Question: I am currently trying to figure out what the best practice would be to auto-show or auto-hide a part of an interface. Here is a screenshot of the application in both states:

Currently there's a single button that allows for toggling, but under request they wish it to be set to automatic. The underlaying map is also in developement so that it will be fully interactive aswell so it might not be as easy to implement as I'd hope it to be.
I would like to know if there is a simple method to achieve this.
If not, what are more advanced alternatives?
Is this a good idea to implement ontop of an interactive map?
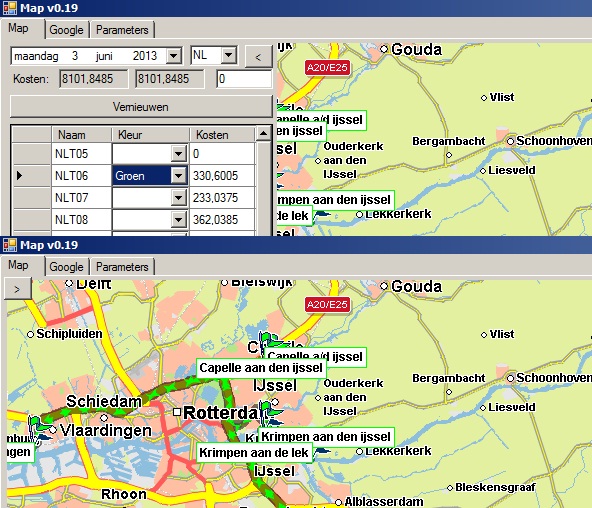
Answer: You could do something like this:
'''
namespace autohide
{
public partial class Form1 : Form
{
public int pin = 0;
public Form1()
{
InitializeComponent();
panel1.Visible = false;
}
void ChangeIconPin()
{
switch (pin)
{
case 0:
//Changes the pin-icon to display a unpinned frame.
this.button_Pin.BackgroundImage = autohidefixv2.Properties.Resources._55_roto;
break;
case 1:
//Changes the pin-icon to display a pinned frame.
this.button_Pin.BackgroundImage = autohidefixv2.Properties.Resources._55_2;
break;
default:
Console.WriteLine("sdasdad");
break;
}
}
private void button1_MouseHover(object sender, EventArgs e)
{
panel1.Visible = true;
}
private void Form1_MouseEnter(object sender, EventArgs e)
{
if (pin == 0)
{
panel1.Visible = false;
}
else
{
return;
}
}
private void button_Pin_Click(object sender, EventArgs e)
{
switch (pin)
{
case 0:
pin = 1;
ChangeIconPin();
break;
case 1:
pin = 0;
ChangeIconPin();
break;
default:
Console.WriteLine("asdasda");
break;
}
}
}
}
'''
I also added a pin that can pin the panel to disable autohide if desired by the user. You can find a sample project here:
<URL>